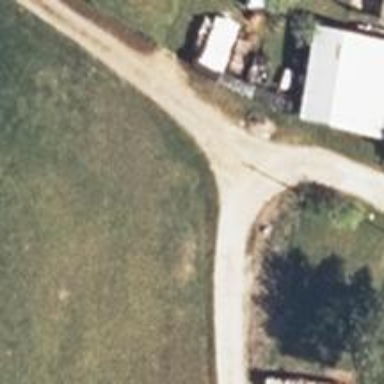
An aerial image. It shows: Living street with gravel surface.